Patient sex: M
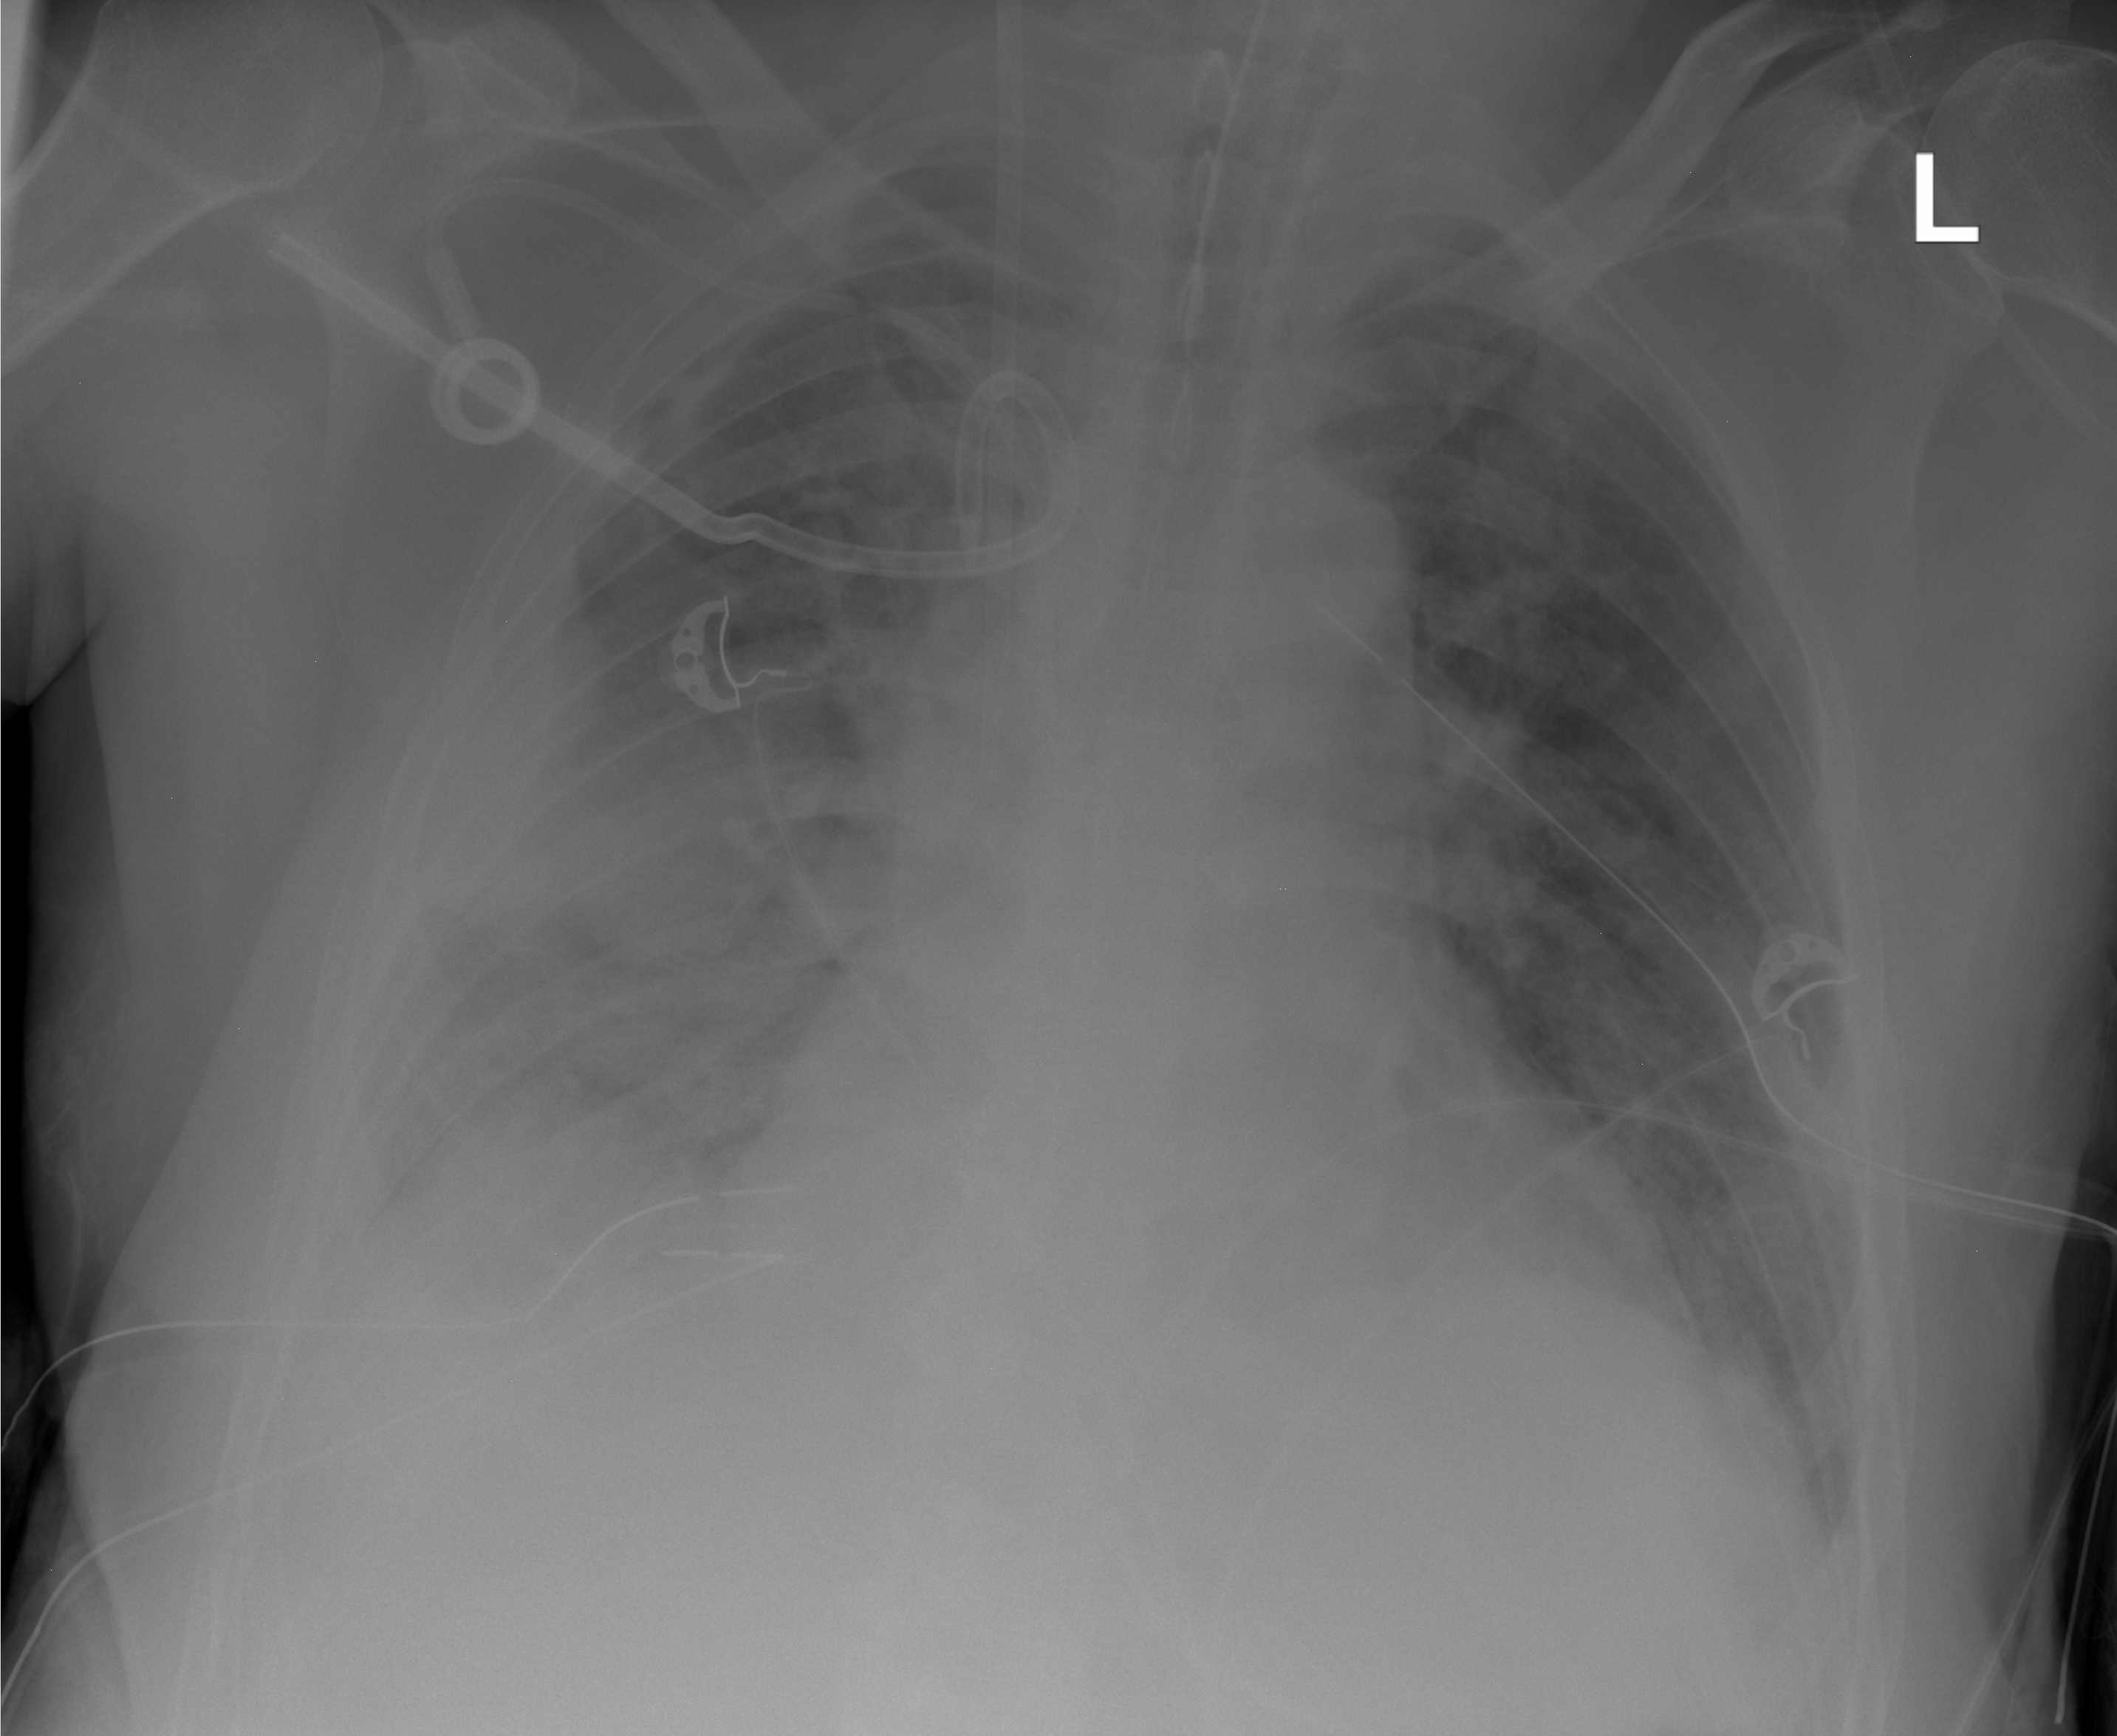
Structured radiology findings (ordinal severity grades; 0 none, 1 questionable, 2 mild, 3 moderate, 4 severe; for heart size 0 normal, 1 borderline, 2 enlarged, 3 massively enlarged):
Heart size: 2
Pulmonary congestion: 2
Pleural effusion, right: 2
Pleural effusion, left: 0
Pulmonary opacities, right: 3
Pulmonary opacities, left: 0
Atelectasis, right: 3
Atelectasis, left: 0